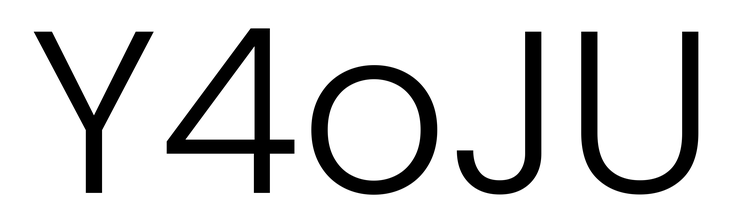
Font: Poppins-Light